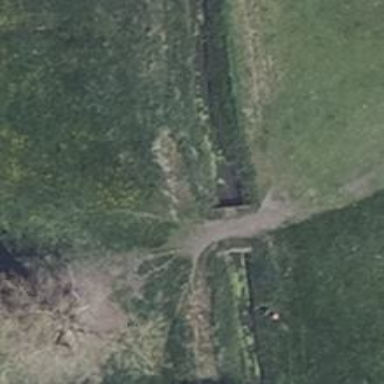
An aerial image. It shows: Tunnel.